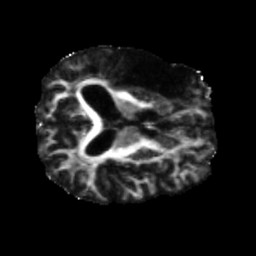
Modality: FA
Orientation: axial
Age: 71
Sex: male
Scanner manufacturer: siemens
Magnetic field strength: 3 T
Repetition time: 5.47 s
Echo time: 0.0854 s